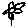
Label: flower